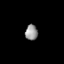
Tissue: lung
Cell type: Epithelial cells
Senescence score: 0.19
Nuclear area (px): 191
Mean DAPI intensity: 147.23